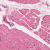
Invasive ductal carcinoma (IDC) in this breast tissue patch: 0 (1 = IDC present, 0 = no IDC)